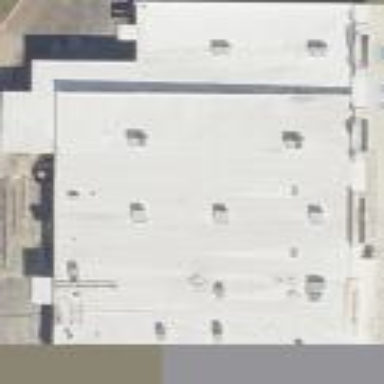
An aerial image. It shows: Commercial building.